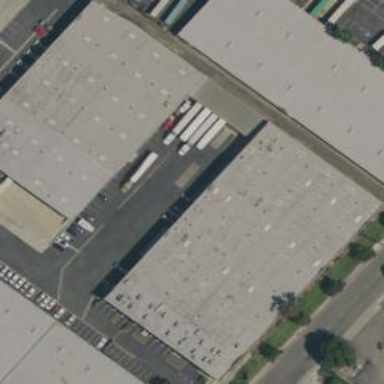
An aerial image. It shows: Warehouse building.